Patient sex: M
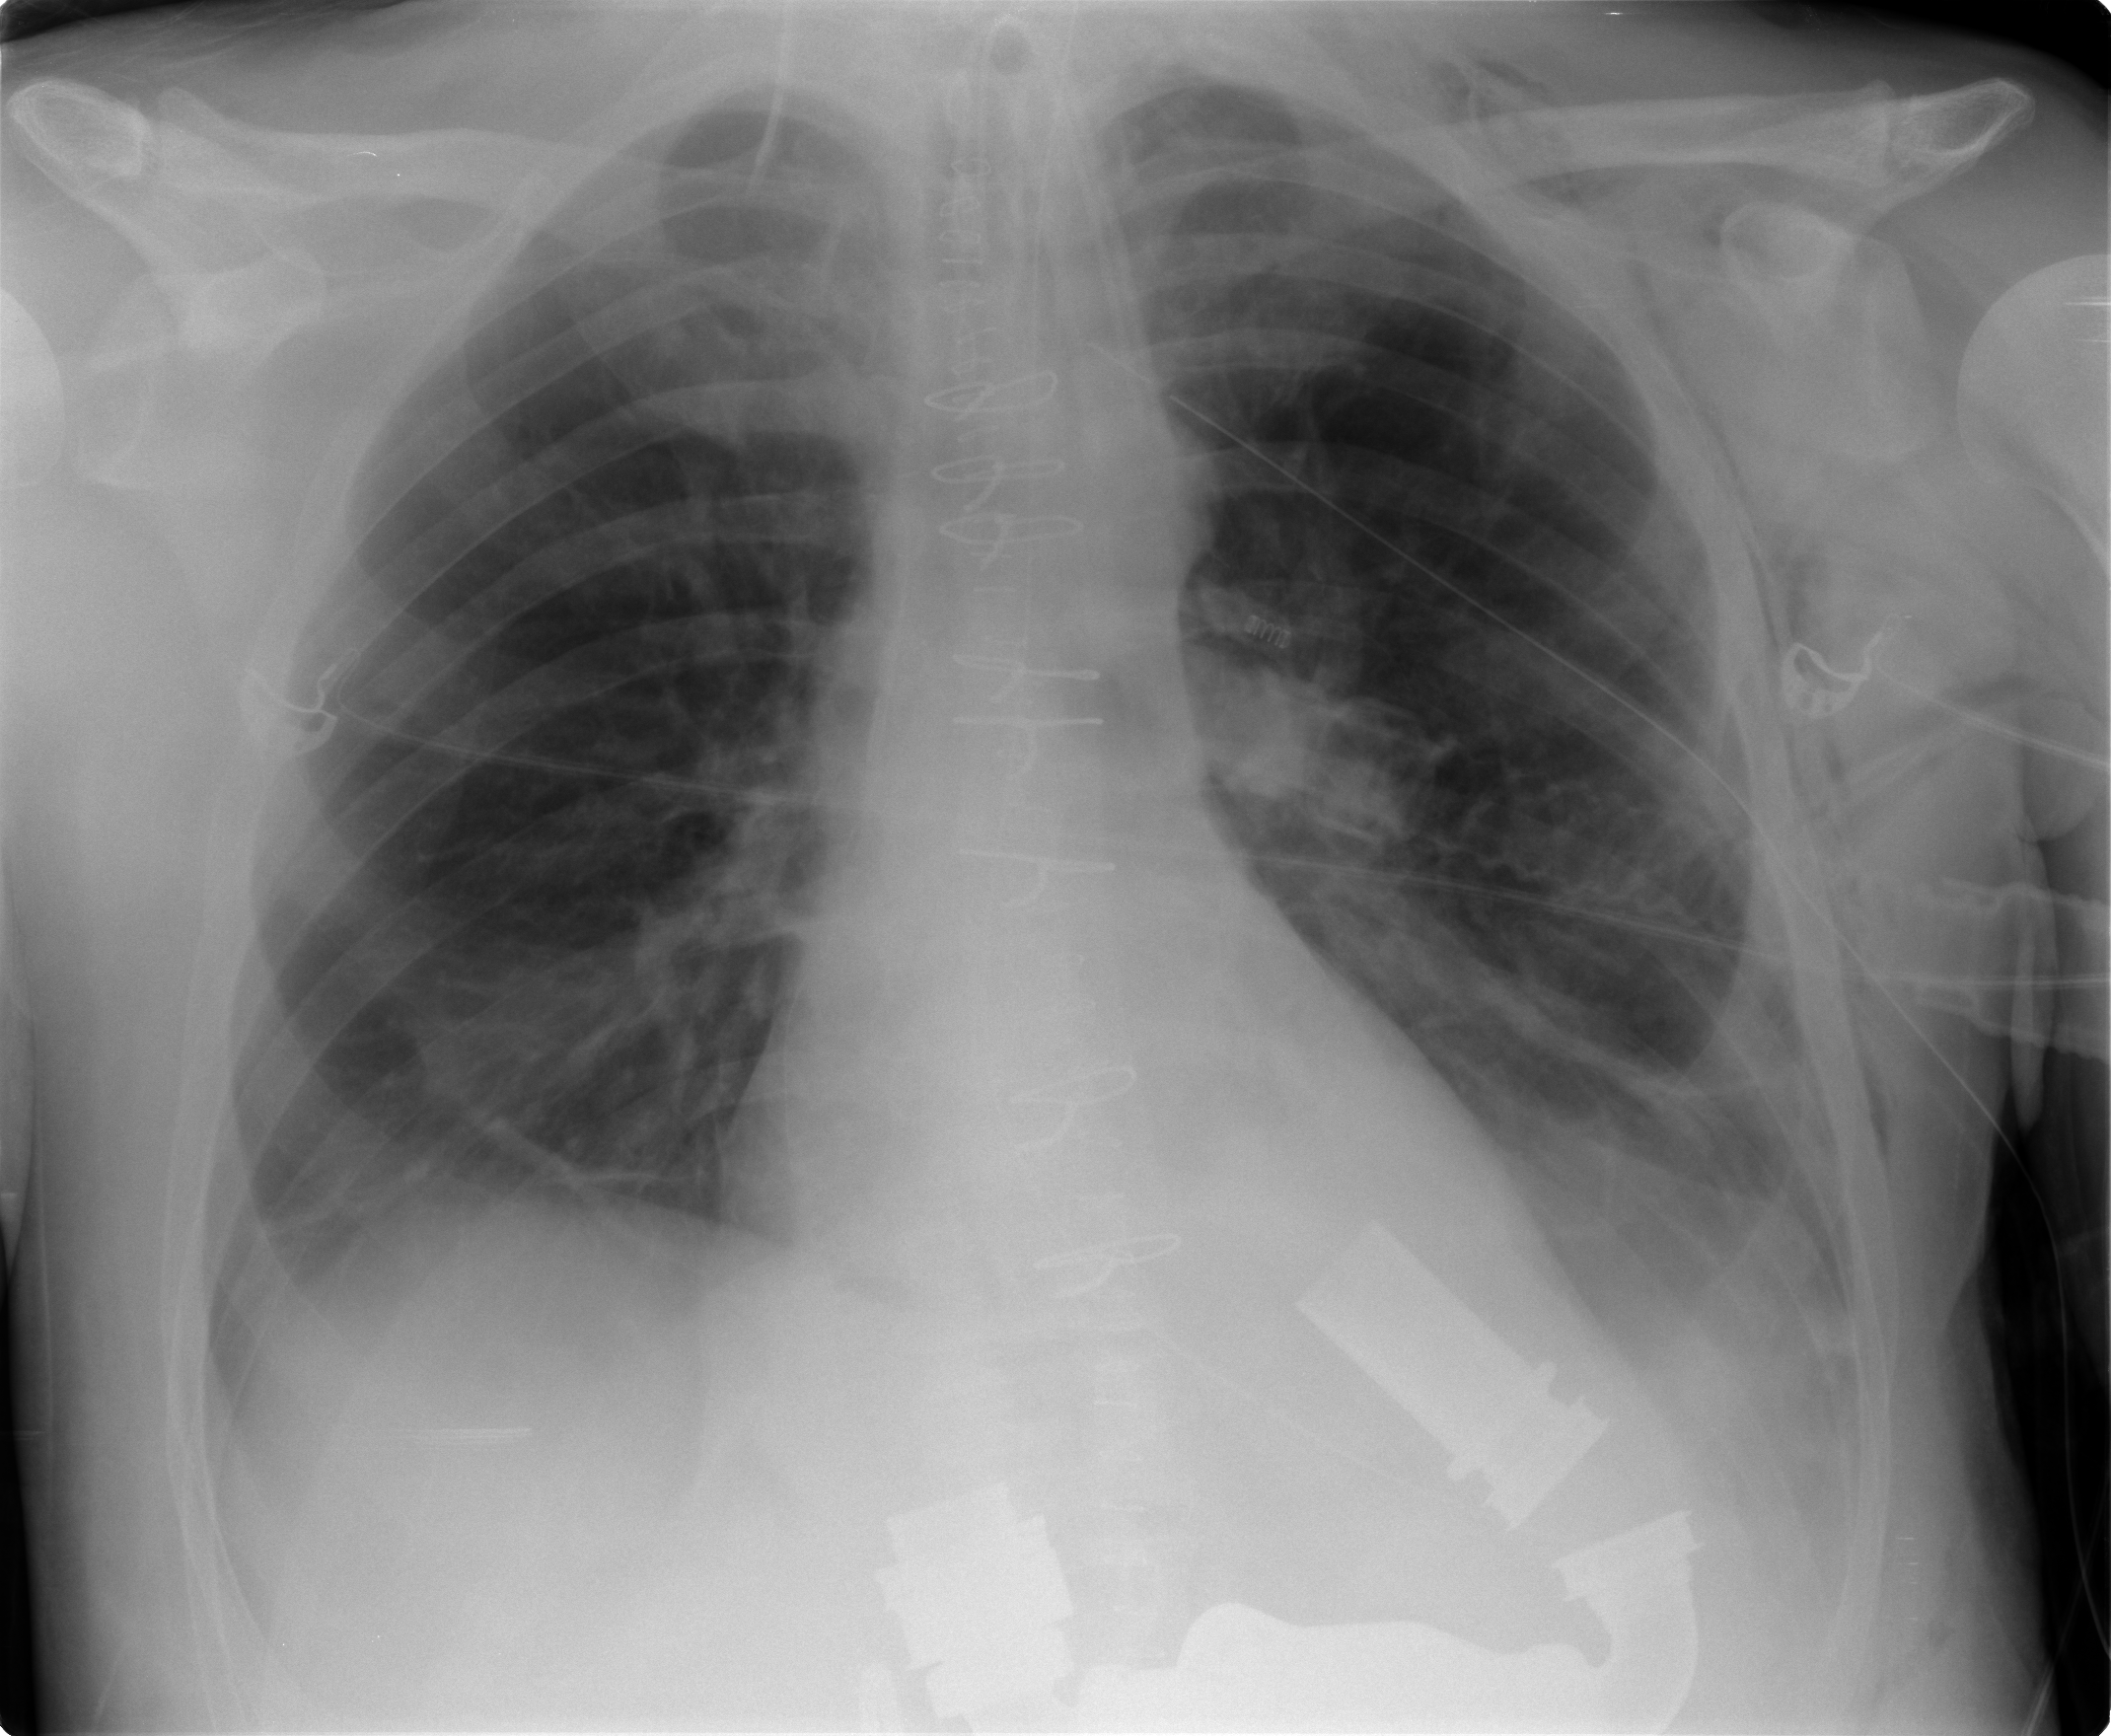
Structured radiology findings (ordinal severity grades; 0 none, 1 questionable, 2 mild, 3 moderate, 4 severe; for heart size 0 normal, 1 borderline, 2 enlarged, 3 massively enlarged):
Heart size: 0
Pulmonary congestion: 2
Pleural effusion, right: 2
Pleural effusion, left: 2
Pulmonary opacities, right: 0
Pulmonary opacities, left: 0
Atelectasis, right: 2
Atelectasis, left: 2